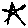
Label: star